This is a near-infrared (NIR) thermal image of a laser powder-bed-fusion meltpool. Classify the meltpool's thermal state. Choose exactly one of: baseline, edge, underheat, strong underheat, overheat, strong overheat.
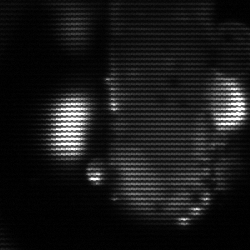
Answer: strong underheat